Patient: sex F, age 64
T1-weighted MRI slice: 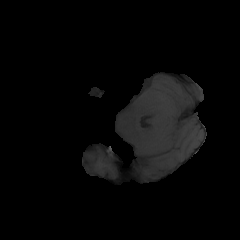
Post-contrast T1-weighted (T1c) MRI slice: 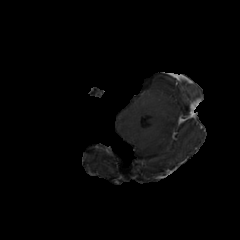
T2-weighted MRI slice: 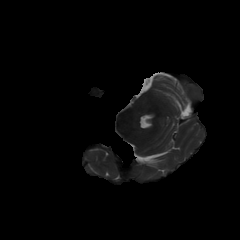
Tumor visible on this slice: no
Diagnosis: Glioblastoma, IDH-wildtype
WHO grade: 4